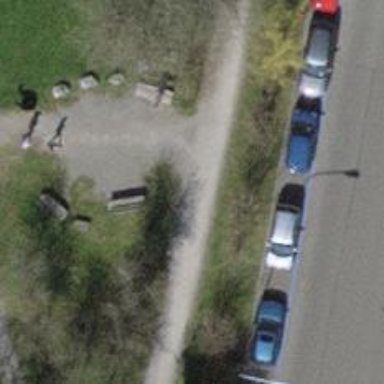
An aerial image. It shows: Brown bench in the vicinity.